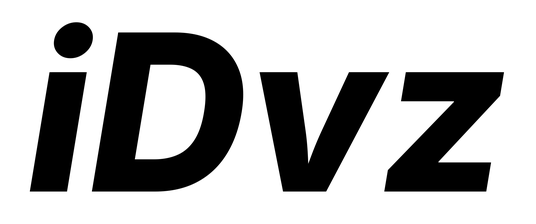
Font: Inter-Italic_ExtraBold_Italic